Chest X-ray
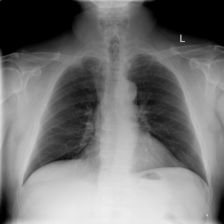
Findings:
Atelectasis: negative
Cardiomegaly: negative
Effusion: negative
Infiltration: negative
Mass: negative
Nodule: negative
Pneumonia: negative
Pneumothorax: negative
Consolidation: negative
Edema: negative
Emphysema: negative
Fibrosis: negative
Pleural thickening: negative
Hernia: negative